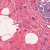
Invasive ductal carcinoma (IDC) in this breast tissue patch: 0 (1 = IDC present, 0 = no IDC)